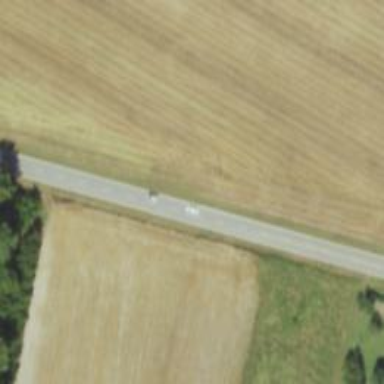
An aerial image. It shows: Tertiary road.